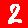
Digit: 2